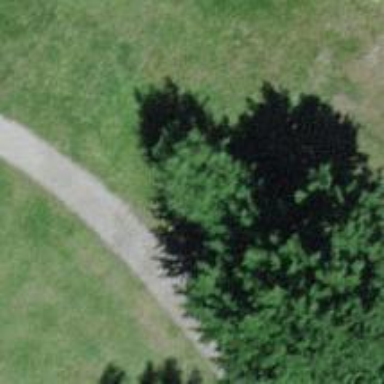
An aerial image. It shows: Footway with fine gravel surface.